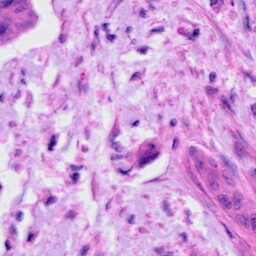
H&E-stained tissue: Cervix